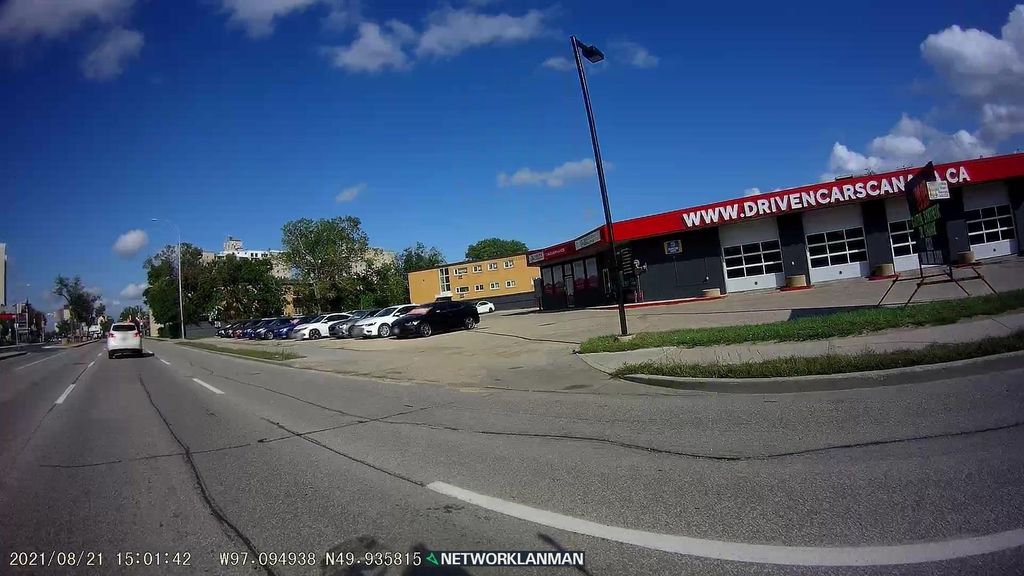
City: winnipeg